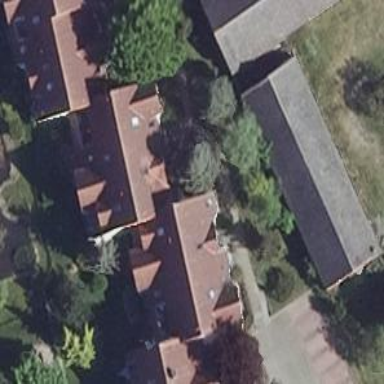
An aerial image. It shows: Image showing building with apartments.